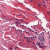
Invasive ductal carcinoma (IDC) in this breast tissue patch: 1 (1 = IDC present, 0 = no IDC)